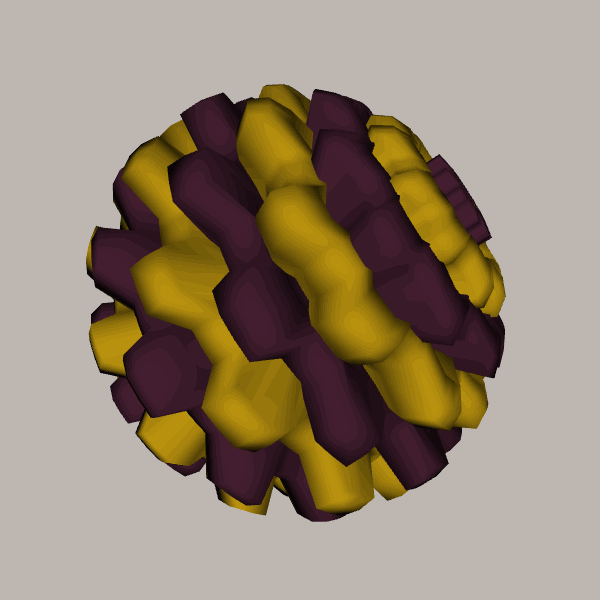
Background: light